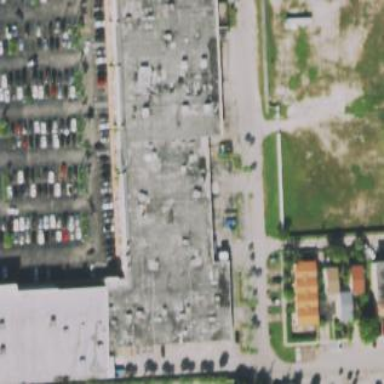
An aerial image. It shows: Retail building.